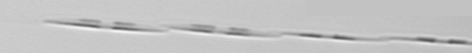
Label: Pseudo-nitzschia